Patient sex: M
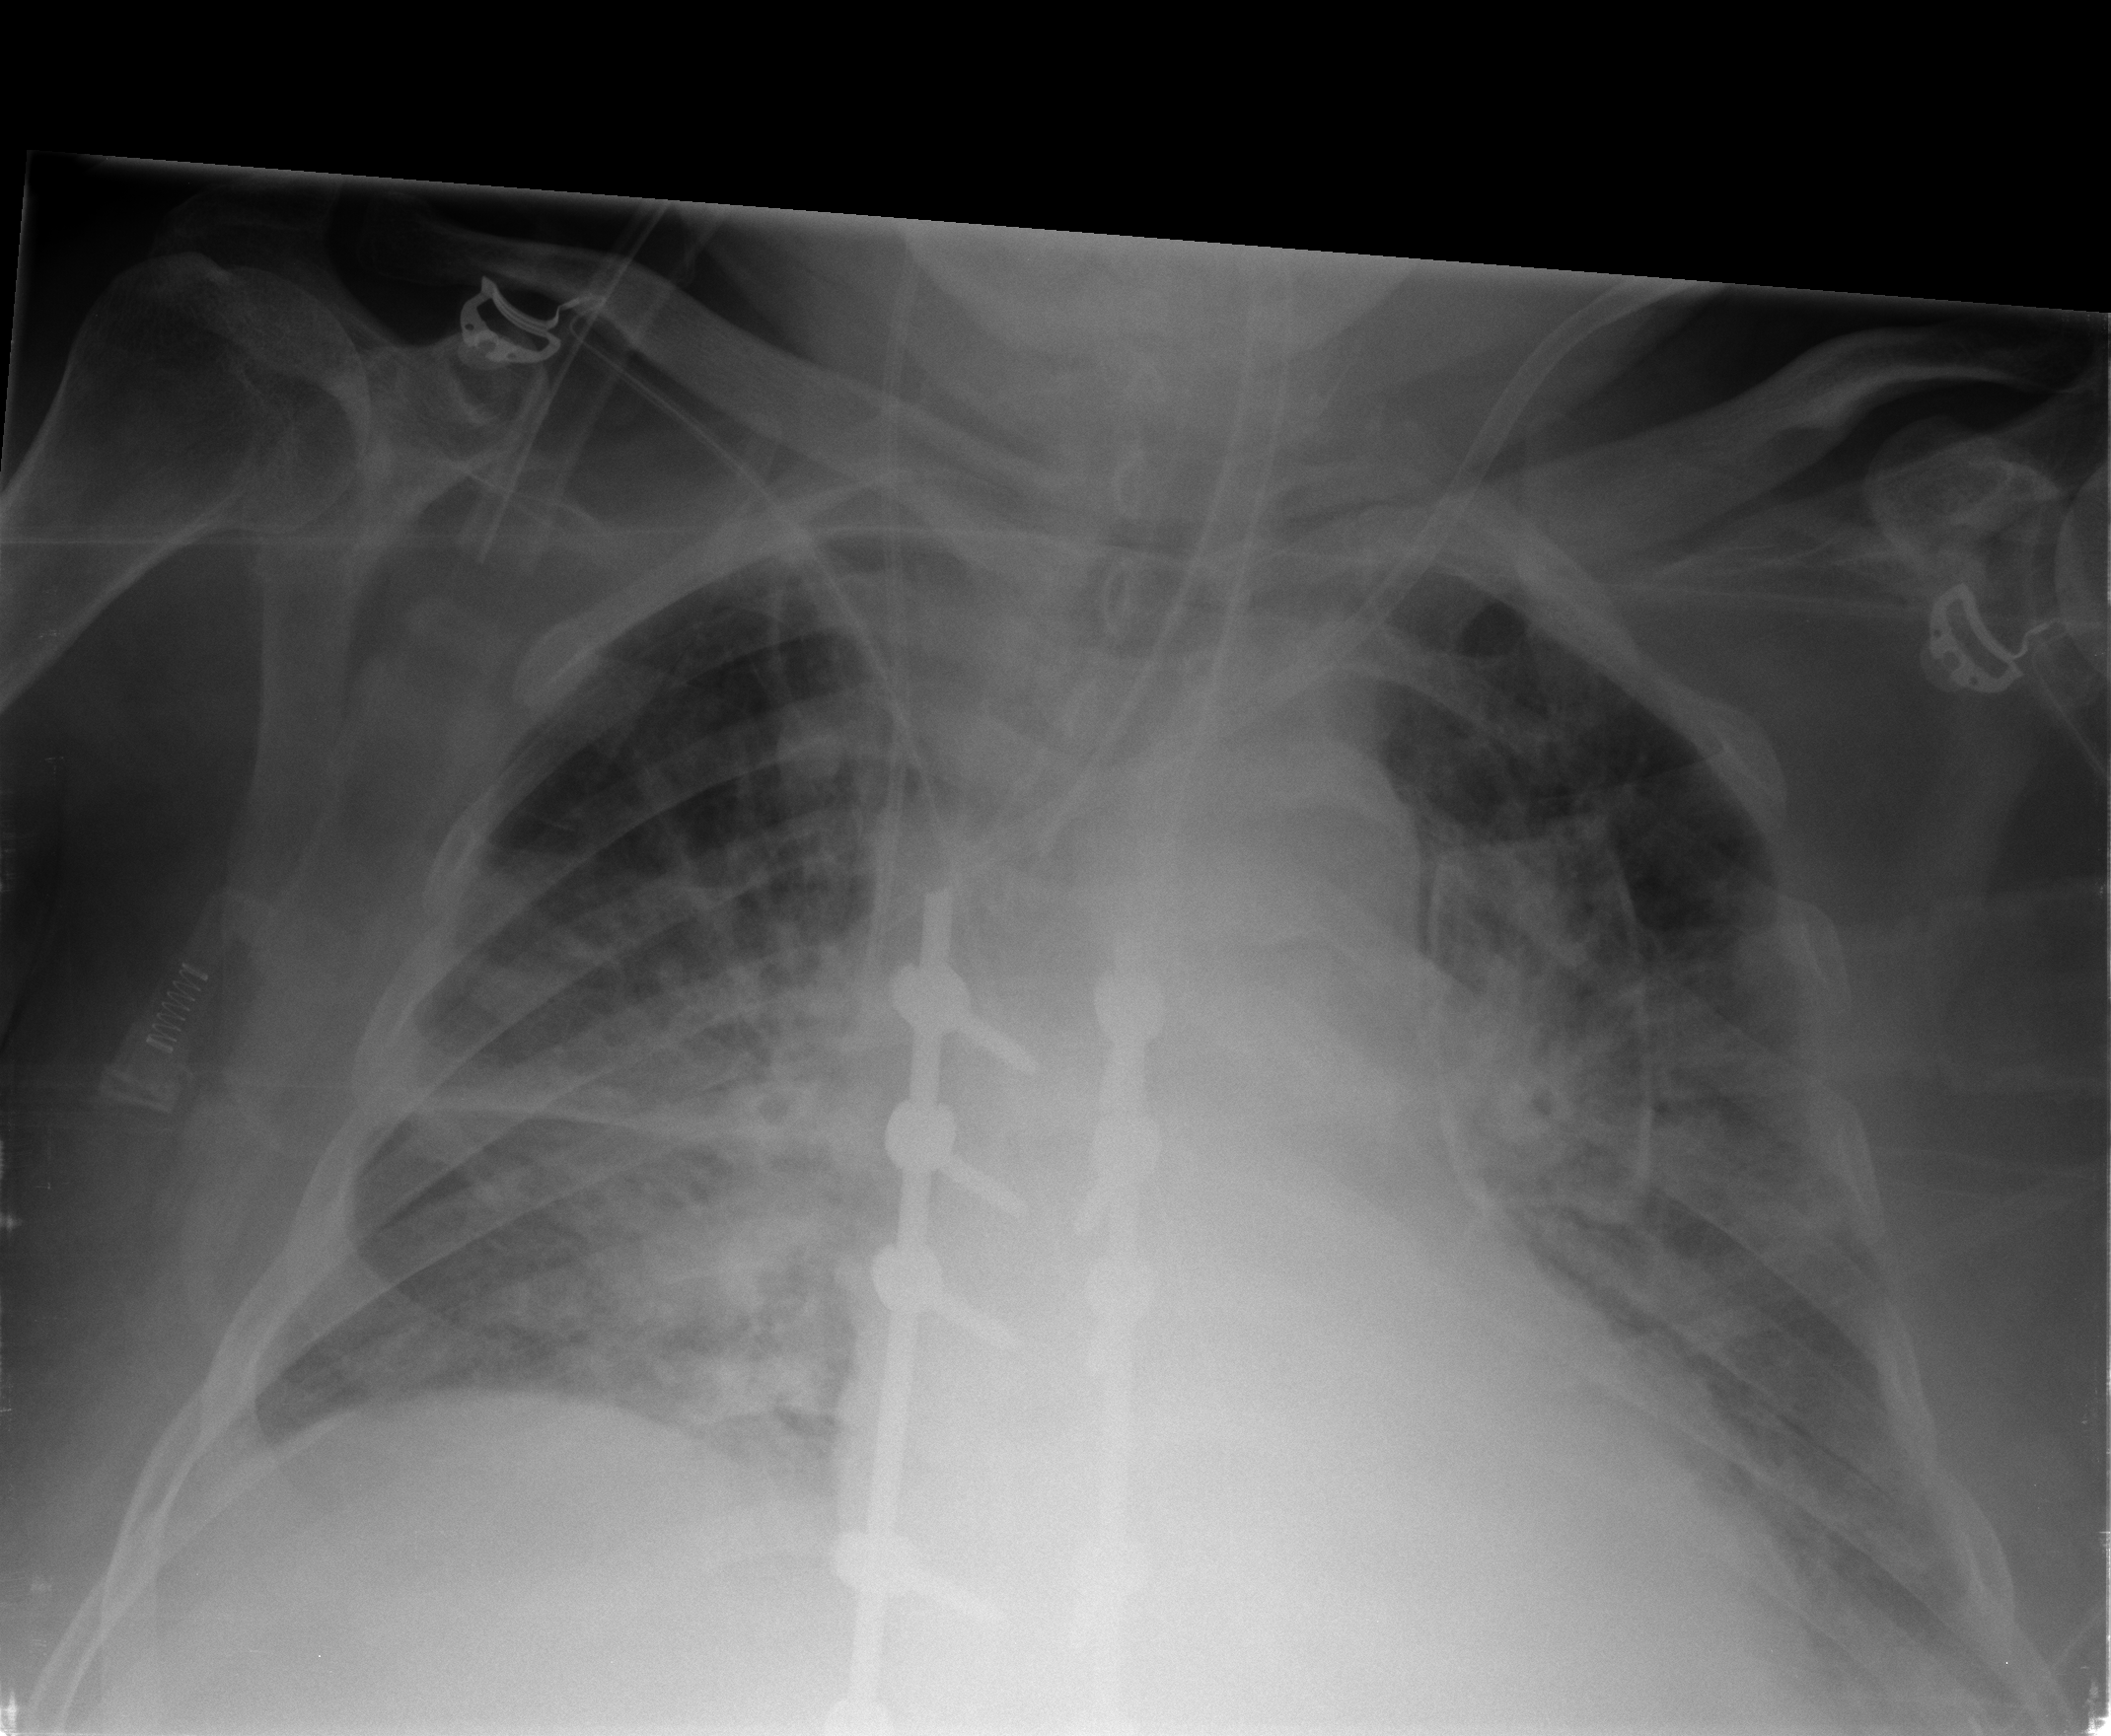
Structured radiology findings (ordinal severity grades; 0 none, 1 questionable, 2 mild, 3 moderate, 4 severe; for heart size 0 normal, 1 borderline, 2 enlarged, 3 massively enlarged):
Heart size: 2
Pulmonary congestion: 2
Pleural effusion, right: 0
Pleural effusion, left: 2
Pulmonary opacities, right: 2
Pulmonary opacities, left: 2
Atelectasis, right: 2
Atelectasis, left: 2